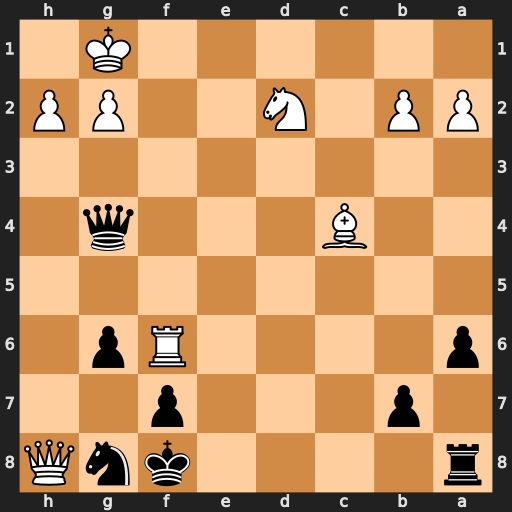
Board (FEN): r4knQ/1p3p2/p4Rp1/8/2B3q1/8/PP1N2PP/6K1
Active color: b
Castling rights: -
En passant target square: -
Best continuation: Qd4+ Kf1 Qxf6+ Qxf6 Nxf6